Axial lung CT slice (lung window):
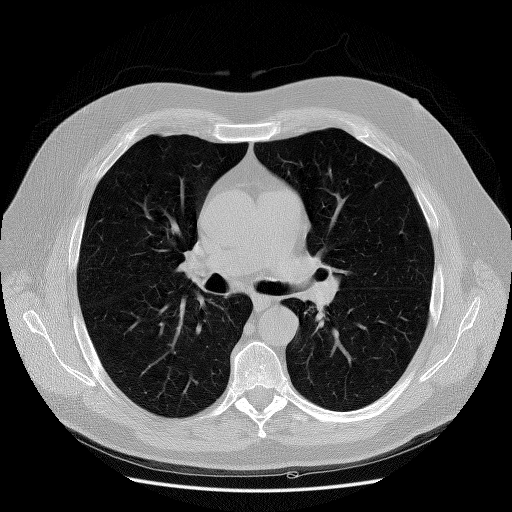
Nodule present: no